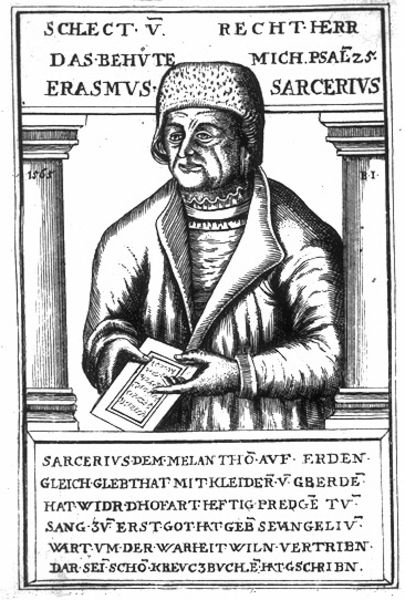
Titel: Bildnis des Erasmus Sarcer
Künstler: Balthasar Jenichen
Institution: (Seriendruck)
Schlagwörter: dunkel, hand, mann, schatten, weiß, grau, hell, hut, licht, mund, nase, schwarz, stirn, säule, säulen, blick, haube, gericht, kappe, mütze, augen, barock, falten, kragen, mensch, rahmen, sockel, bildnis, hals, herr, hände, portrait, porträt, auge, gewand, mantel, spitzen, hald, kinn, renaissance, schultern, holzschnitt, schrift, papier, grafik, graphik, rand, material, tafel, spitz, inschrift, deutsch, podest, rüschen, oberkörper, revers, punkte, buch, glaube, religion, druck, druckgraphik, schraffur, stich, seite, illustration, schwarzweiß, text, überschrift, gebet, krause, kapitelle, kapitell, prediger, gut, kanneluren, gelehrter, krumm, altdeutsch, legende, latein, architraf, lateinisch, piedestal, rotterdam, abfallend, tafeln, reformation, symbolisch, erasmus, psalm, melanchthon, melanchton, krumme nase, recht, texttafel, sracerius, 1565, 1550, klk, glaubensbekenntnis, psalme, erasmus von rotterdm, sarcerius, mantelsarcerius, behüte, physiologisch inkorrekt, b i